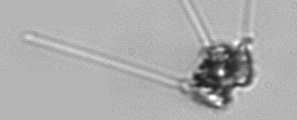
Label: Asterionellopsis_glacialis